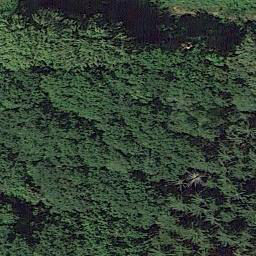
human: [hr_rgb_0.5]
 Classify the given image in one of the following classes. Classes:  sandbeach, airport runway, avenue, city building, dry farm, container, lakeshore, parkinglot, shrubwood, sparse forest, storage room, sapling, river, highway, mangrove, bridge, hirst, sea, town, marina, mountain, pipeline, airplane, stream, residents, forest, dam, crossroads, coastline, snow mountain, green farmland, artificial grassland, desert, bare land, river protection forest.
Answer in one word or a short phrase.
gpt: forest